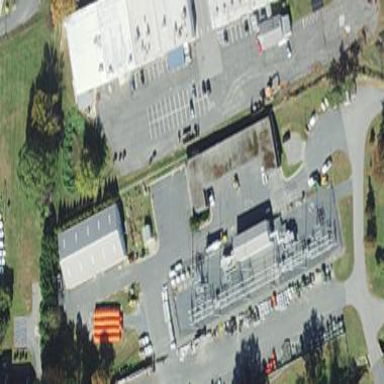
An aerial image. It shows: Substation surrounded by fence.